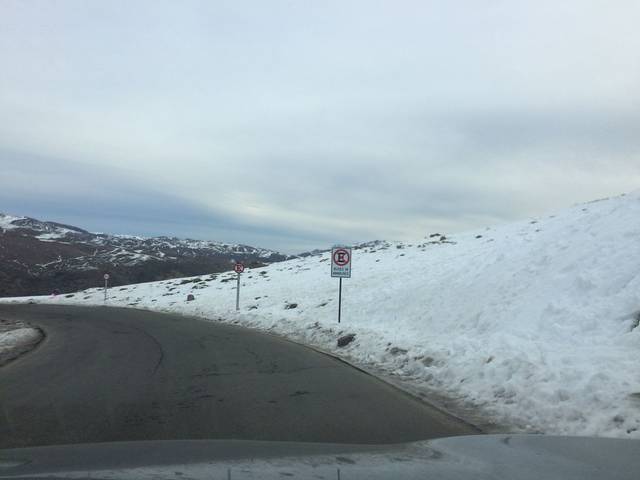
Region: Chile
Coordinates: -33.367, -70.272